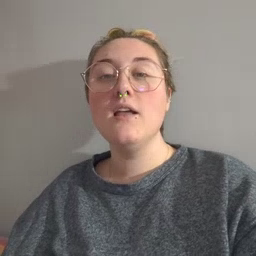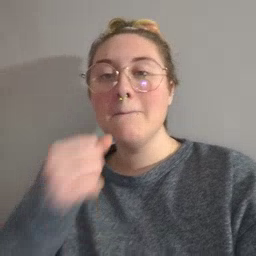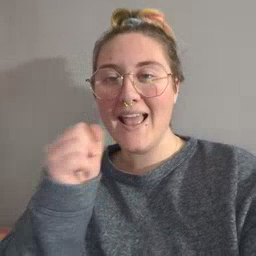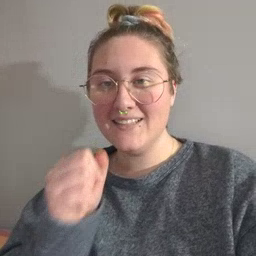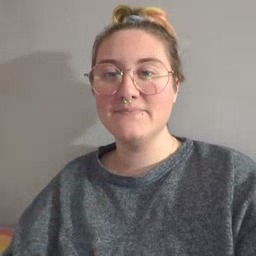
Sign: make